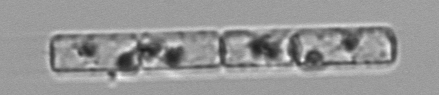
Label: Guinardia_delicatula